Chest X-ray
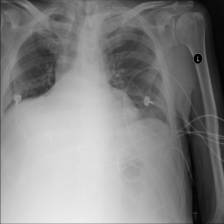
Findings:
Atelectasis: negative
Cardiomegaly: negative
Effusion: positive
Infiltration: negative
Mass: negative
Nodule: negative
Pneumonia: negative
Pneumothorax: negative
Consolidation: negative
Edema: negative
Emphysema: negative
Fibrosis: negative
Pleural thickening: negative
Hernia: negative